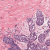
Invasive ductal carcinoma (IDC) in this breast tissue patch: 0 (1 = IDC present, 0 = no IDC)